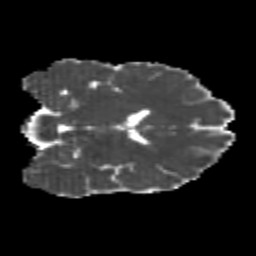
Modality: MD
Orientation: coronal
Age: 23
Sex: male
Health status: healthy
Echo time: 0.074 s